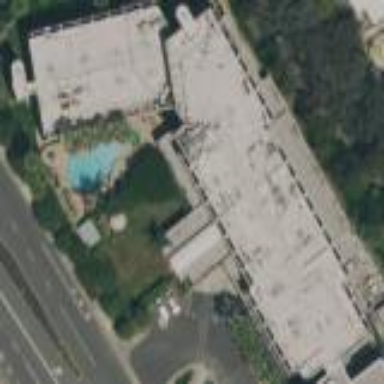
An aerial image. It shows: Hotel building.